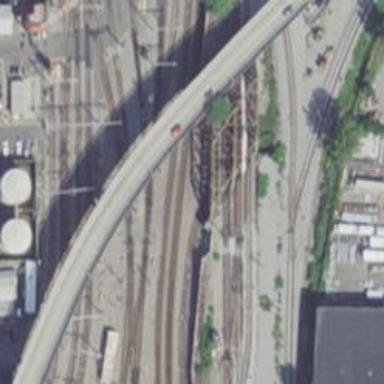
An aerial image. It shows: Bridge over electrified rail tracks leading to service yard.